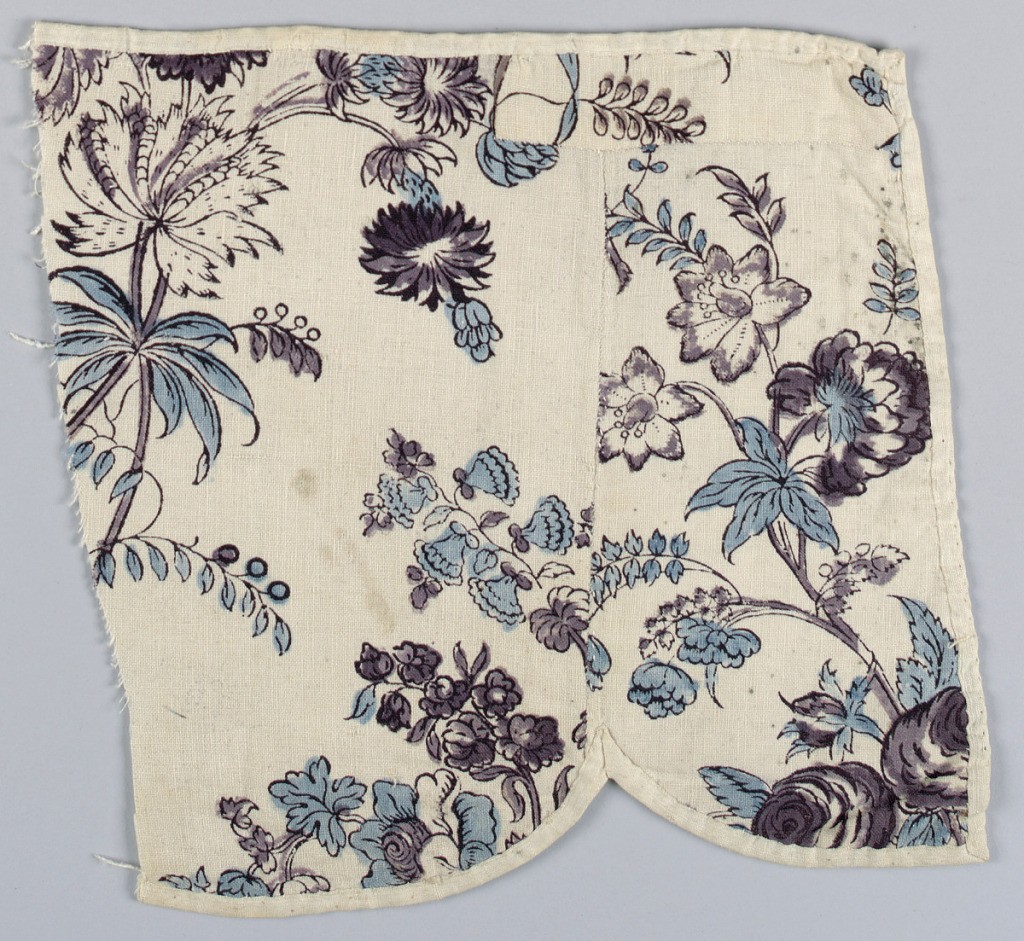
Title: Fragment
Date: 18th century
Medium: cotton Technique: relief printed on plain weave
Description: Stylistic flowers in purple, light blue and black on an off-white ground